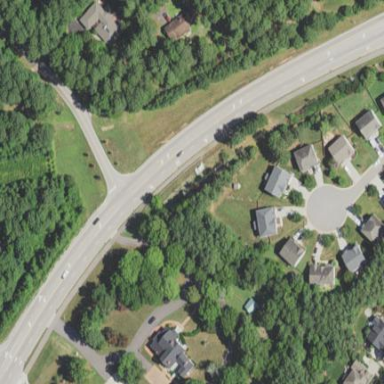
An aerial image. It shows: Pedestrian road.